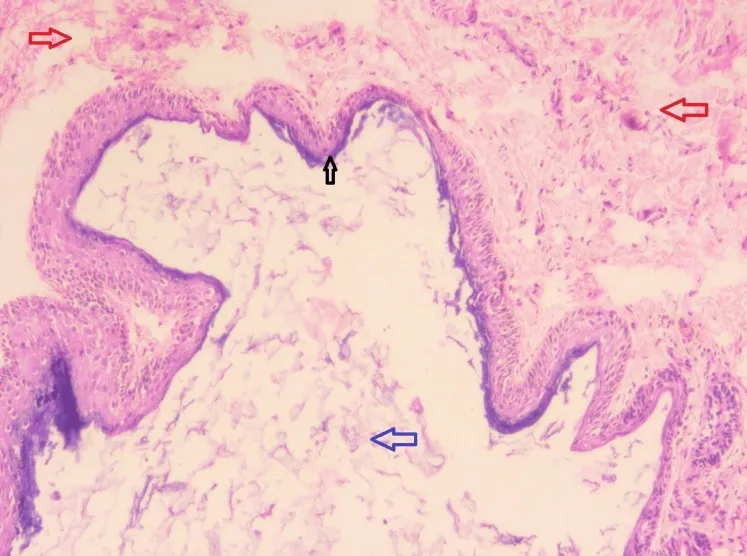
Microscopic presentation: hematoxylin and eosin-stained section under low-power view (40x).
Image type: pathology (h&e)